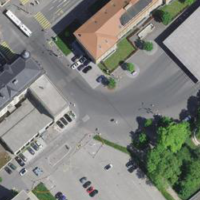
EUNIS habitat code: 54
Species observed at this site:
Convolvulus arvensis
Cichorium intybus
Prunus padus
Heracleum sphondylium
Erodium cicutarium
Tussilago farfara
Trifolium repens